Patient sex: F
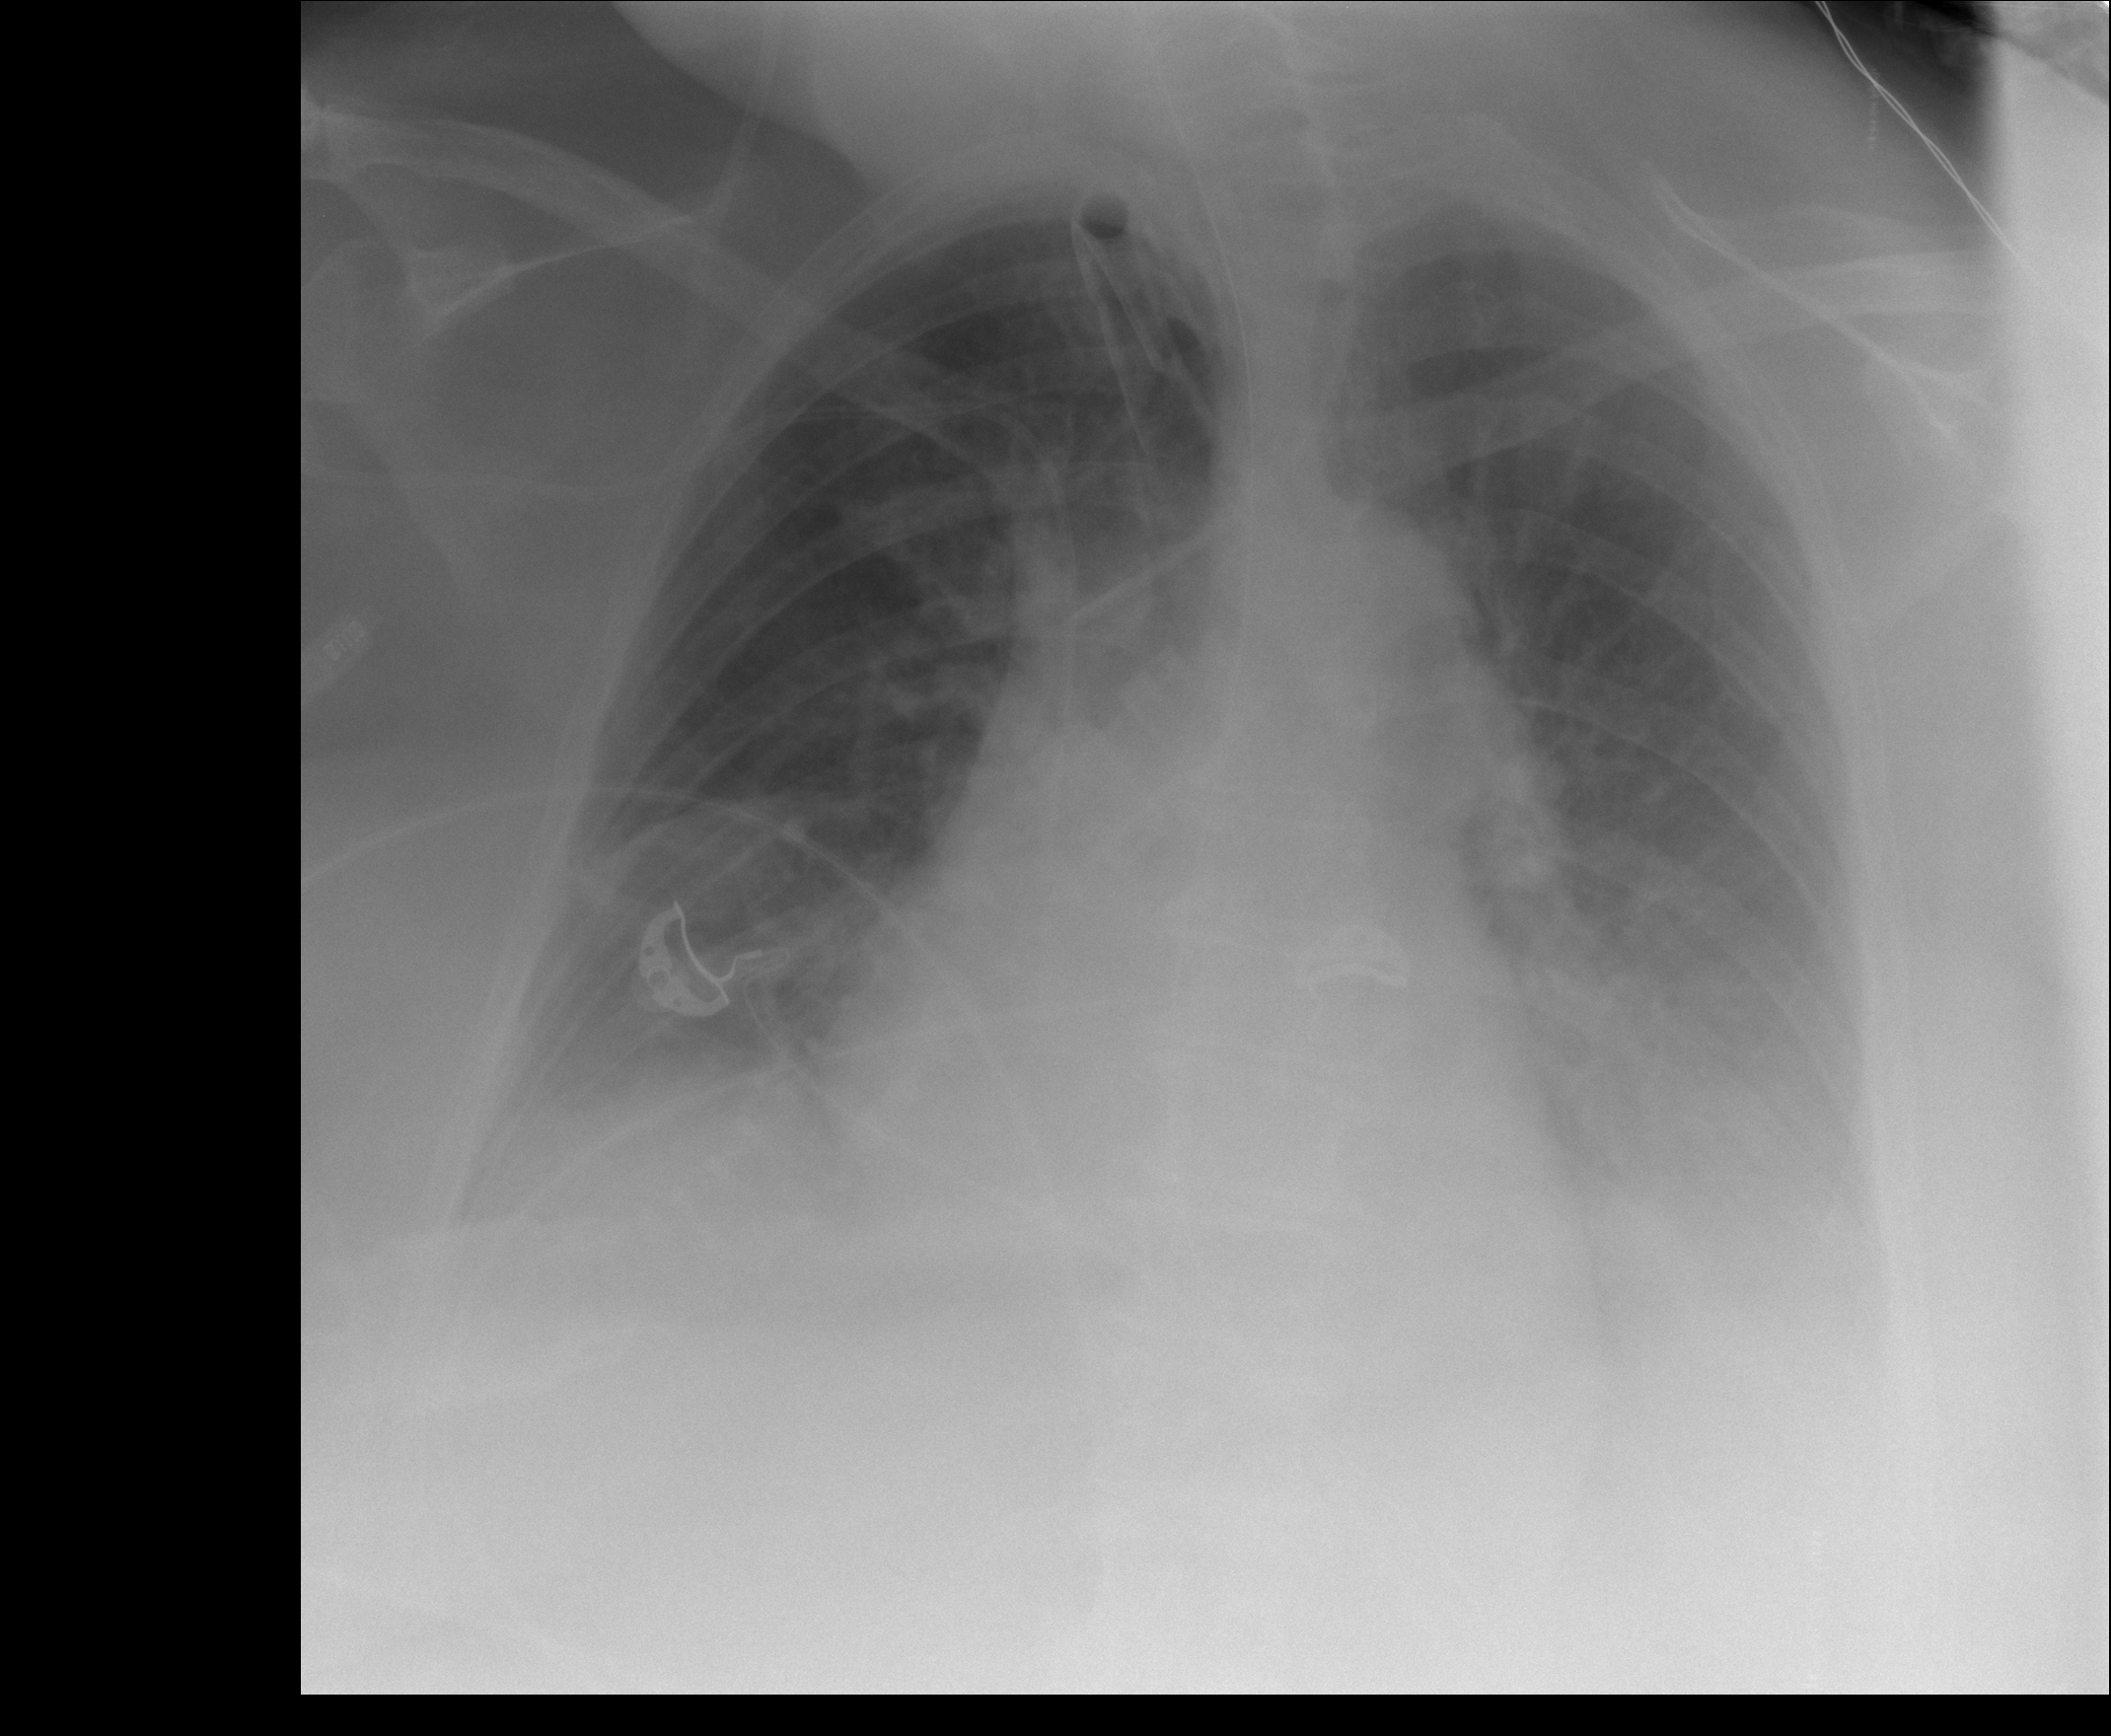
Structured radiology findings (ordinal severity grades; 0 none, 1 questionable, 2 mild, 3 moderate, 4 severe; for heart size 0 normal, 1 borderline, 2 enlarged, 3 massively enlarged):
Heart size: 1
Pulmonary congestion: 2
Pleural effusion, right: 2
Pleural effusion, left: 2
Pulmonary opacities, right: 1
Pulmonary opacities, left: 2
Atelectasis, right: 2
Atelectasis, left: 2